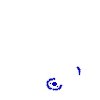
Particle: pion